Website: crate-barrel
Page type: account-selection
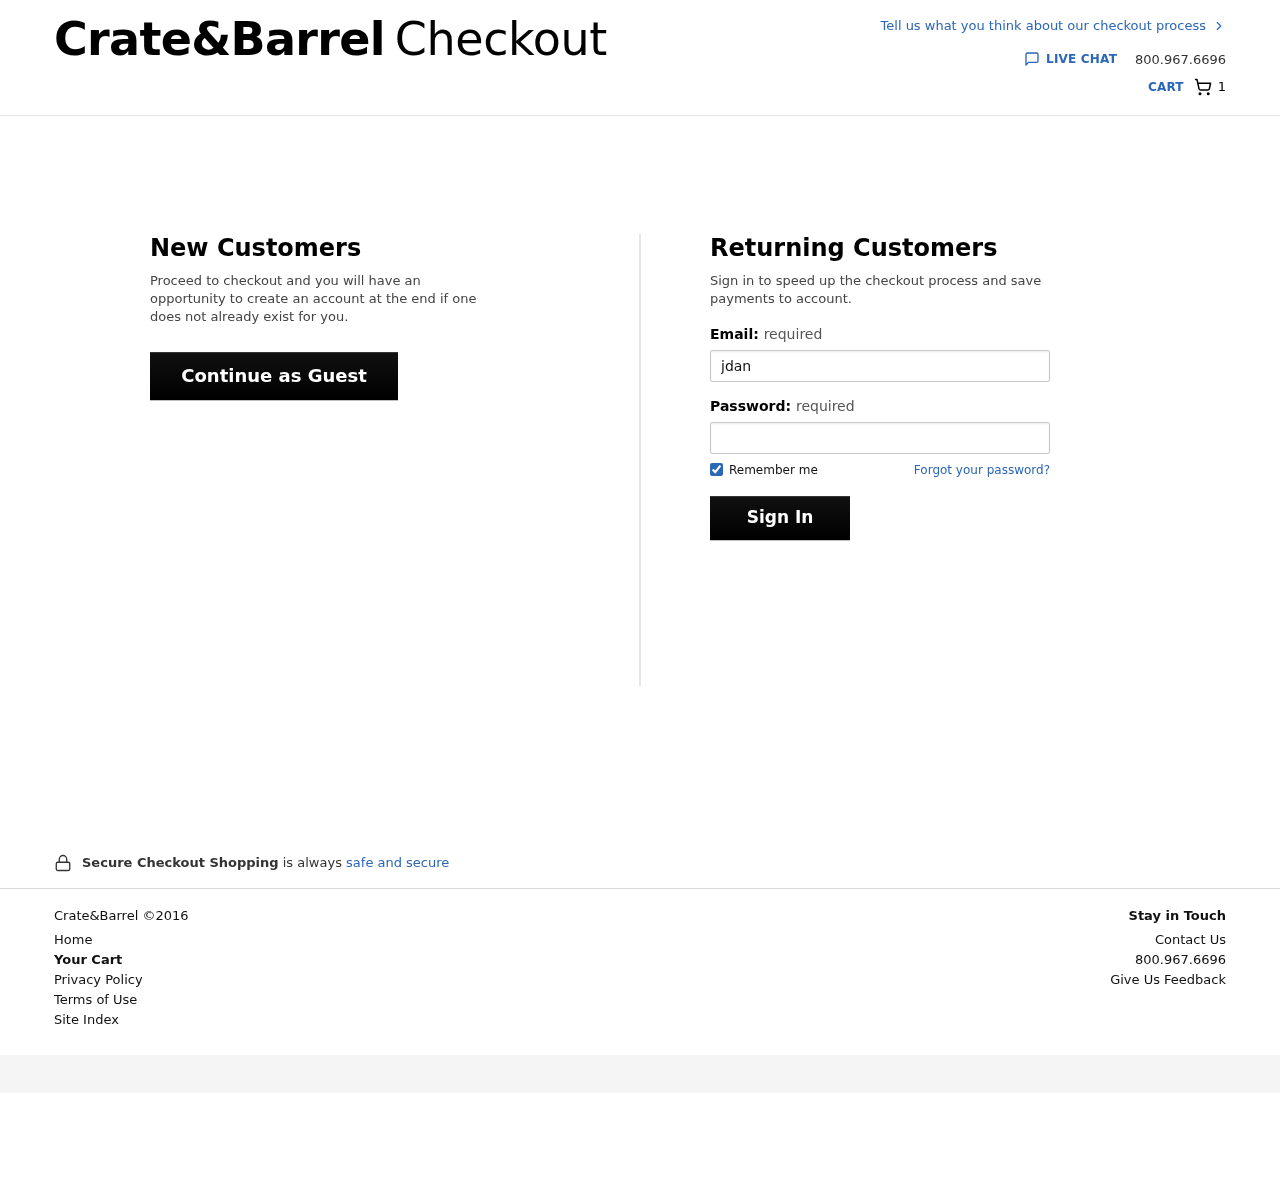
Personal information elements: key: PII_EMAIL
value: jdaniels@gmail.com
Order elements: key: ORDER_NUM_ITEMS
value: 1